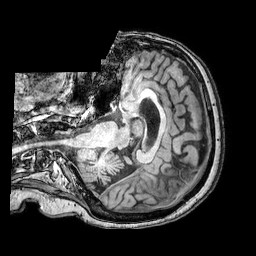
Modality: T1w
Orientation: axial
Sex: female
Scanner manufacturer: philips
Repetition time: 0.008133 s
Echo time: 0.00372 s